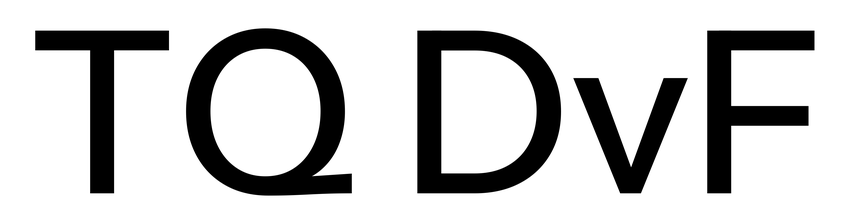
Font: InstrumentSans_Medium